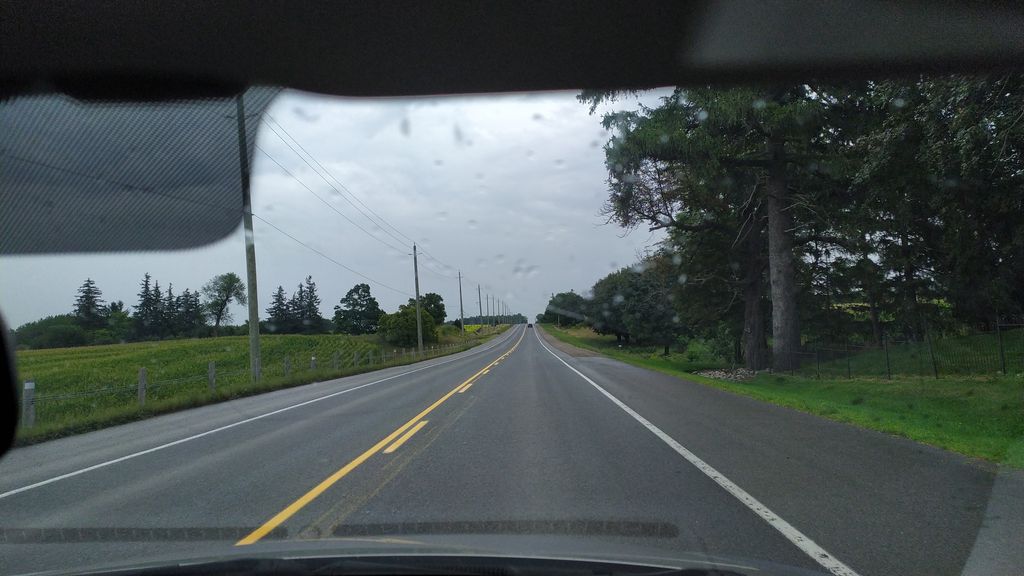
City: kitchener-waterloo